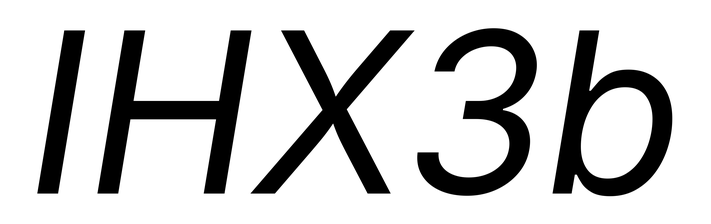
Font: Inter-Italic_Italic